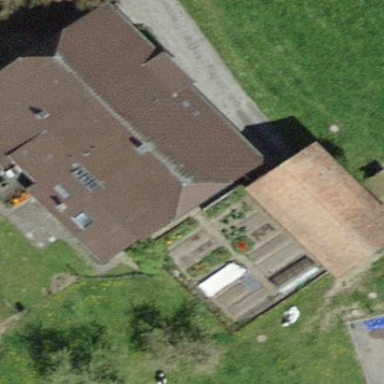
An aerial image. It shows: Farm building.